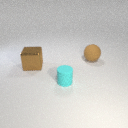
small cyan rubber cylinder to the right of large brown metal cube